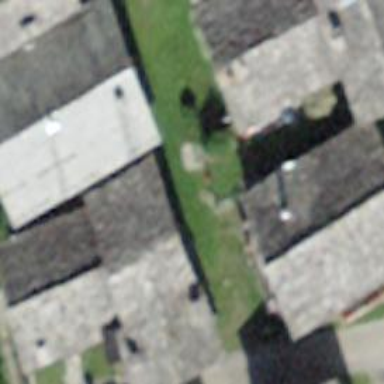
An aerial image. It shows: Simple and straightforward house.